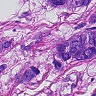
Metastatic tissue present: yes